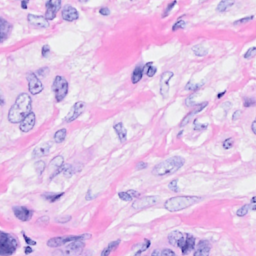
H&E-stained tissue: Breast